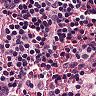
Metastatic tissue present: no